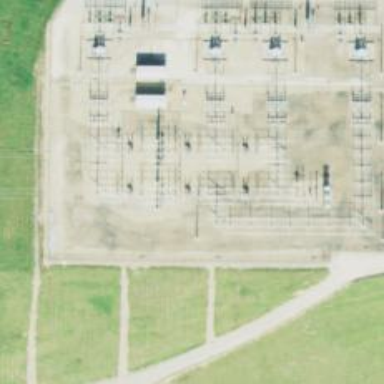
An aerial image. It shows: Switch used for power control.